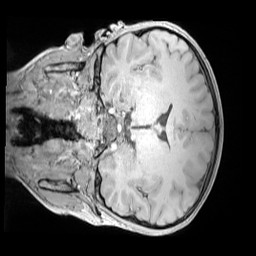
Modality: MP2RAGE
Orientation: coronal
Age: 11
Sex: male
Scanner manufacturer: siemens
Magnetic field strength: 3 T
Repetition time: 4 s
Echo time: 0.00303 s